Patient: sex M, age 29
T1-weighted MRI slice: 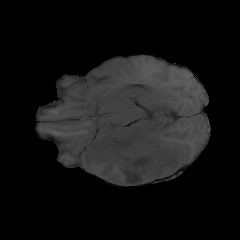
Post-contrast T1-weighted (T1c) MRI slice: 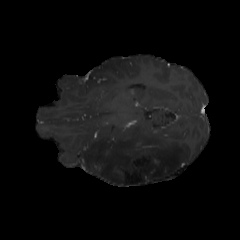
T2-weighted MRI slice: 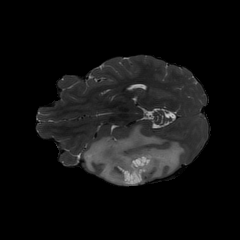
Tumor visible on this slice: yes
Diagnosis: Astrocytoma, IDH-mutant
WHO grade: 4